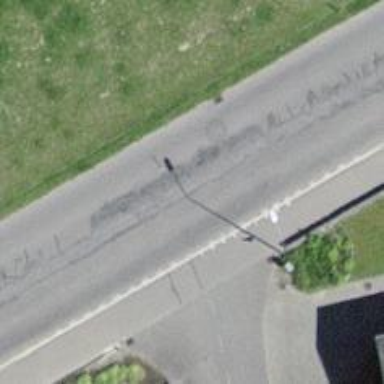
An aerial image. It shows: Tertiary road with asphalt surface and sidewalk on the left.